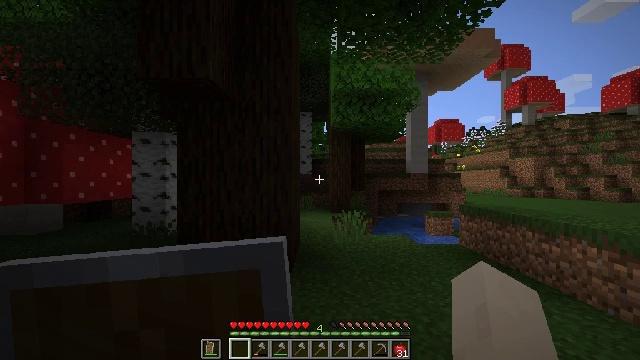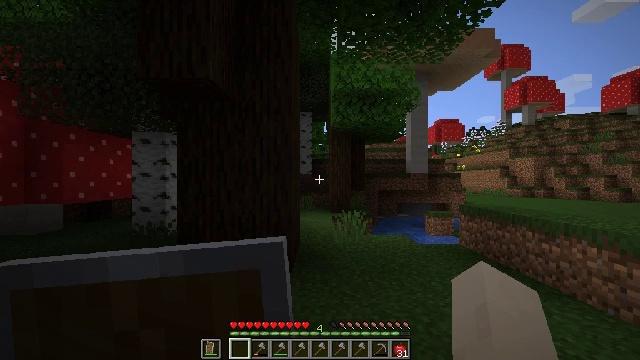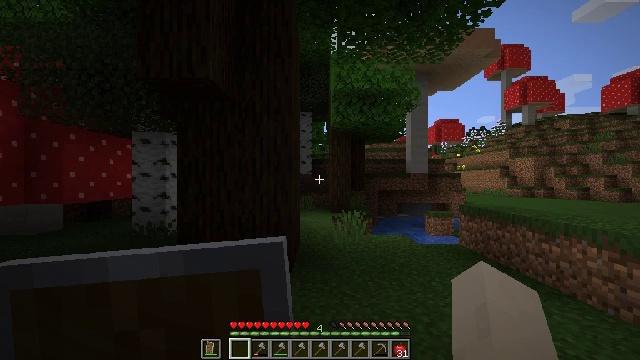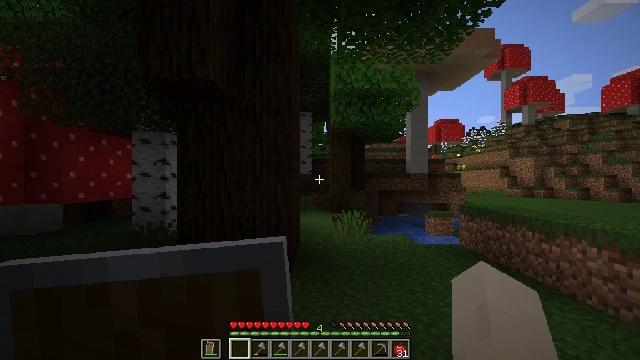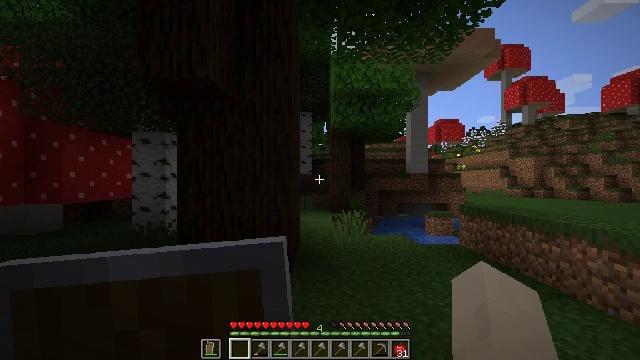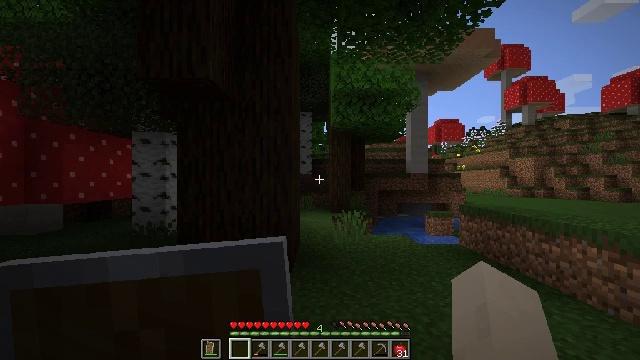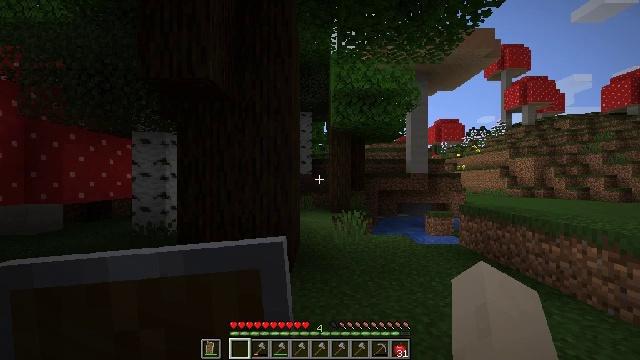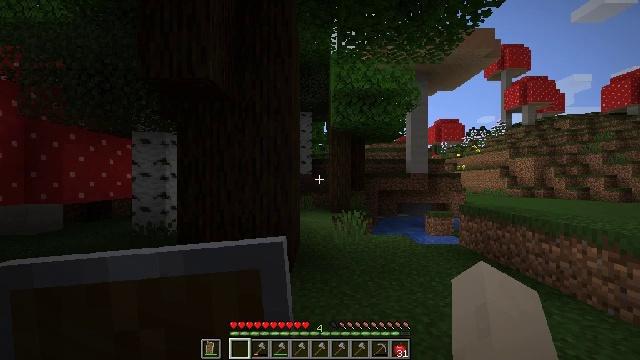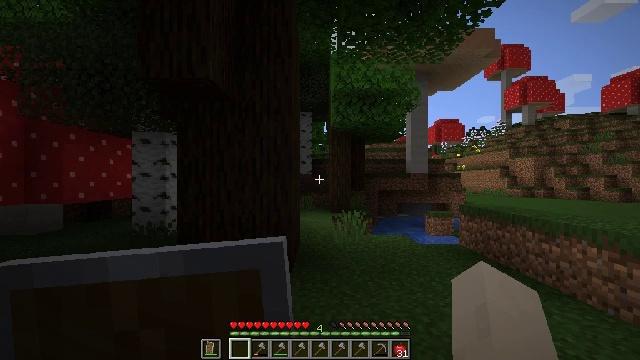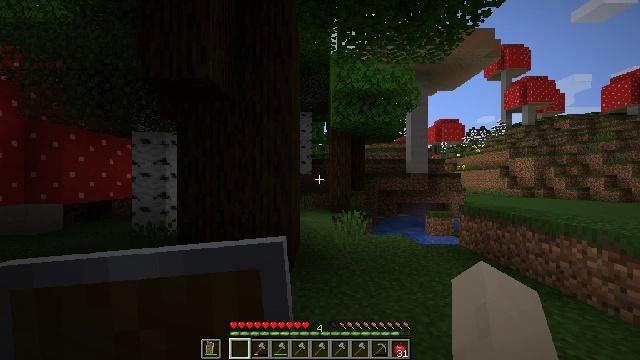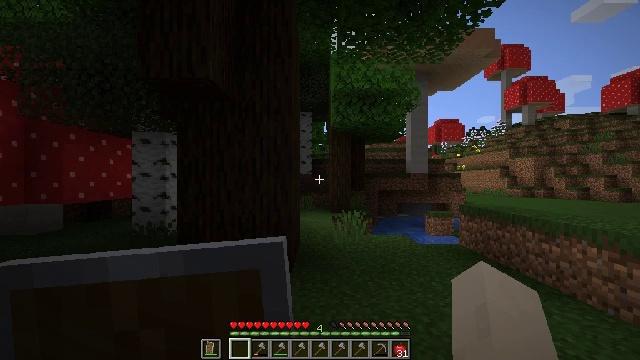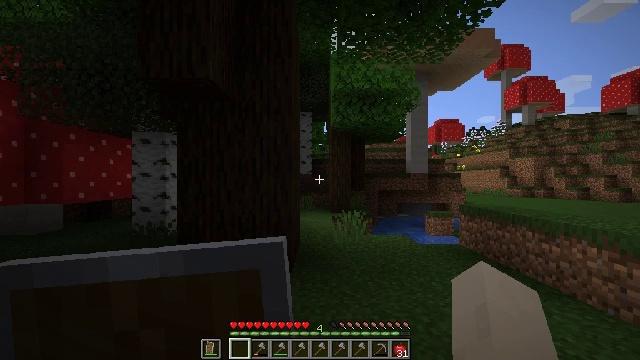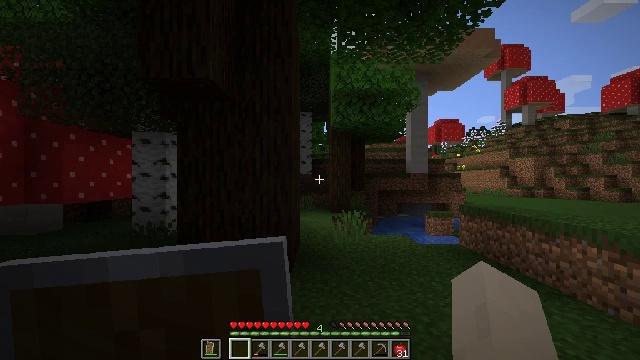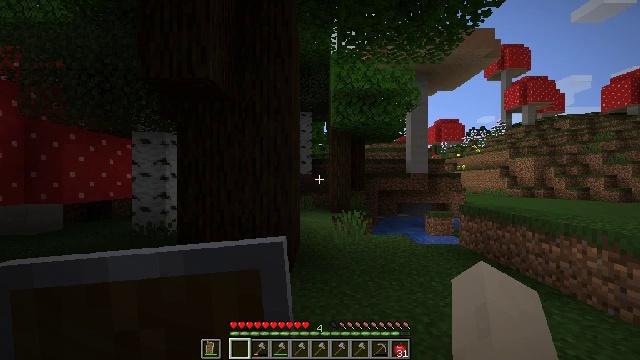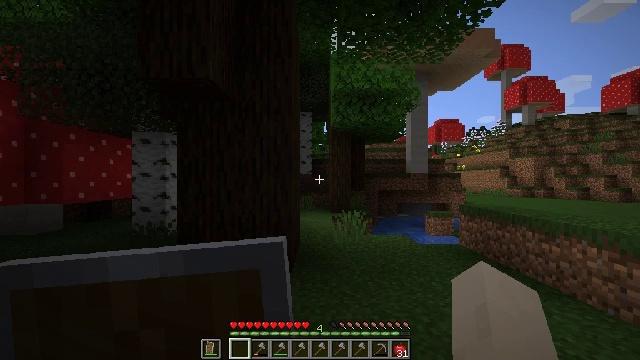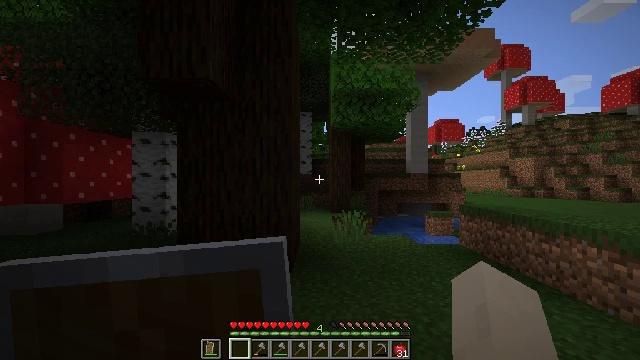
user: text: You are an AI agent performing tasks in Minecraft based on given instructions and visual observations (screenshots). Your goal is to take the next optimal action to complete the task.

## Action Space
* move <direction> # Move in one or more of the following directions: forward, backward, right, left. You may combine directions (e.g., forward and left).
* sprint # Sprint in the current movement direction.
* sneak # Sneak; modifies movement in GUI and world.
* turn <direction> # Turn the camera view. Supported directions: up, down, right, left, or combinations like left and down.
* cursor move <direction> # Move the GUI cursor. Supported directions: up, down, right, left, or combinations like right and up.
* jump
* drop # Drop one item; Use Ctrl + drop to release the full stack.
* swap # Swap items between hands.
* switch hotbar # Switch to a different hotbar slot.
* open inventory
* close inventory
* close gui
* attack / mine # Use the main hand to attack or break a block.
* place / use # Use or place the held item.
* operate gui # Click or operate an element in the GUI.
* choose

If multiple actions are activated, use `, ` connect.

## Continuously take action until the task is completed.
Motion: motion action
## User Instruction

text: Remove the white bed from its place.
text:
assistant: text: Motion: no_op
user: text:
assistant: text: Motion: no_op
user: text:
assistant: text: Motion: no_op
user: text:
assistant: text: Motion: no_op
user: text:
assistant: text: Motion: no_op
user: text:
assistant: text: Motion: no_op
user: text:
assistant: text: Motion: no_op
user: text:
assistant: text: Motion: no_op
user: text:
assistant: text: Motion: no_op
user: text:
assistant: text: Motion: no_op
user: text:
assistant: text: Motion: no_op
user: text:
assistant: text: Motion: no_op
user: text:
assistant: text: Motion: no_op
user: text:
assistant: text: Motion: no_op
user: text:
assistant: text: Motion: no_op
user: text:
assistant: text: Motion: no_op
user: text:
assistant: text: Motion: no_op
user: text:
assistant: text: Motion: no_op
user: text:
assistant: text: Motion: no_op
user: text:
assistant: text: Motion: no_op
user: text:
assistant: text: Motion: no_op
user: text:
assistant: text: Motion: no_op
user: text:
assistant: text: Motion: no_op
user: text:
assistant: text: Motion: no_op
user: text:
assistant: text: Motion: no_op
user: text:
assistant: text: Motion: no_op
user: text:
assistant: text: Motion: no_op
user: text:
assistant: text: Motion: no_op
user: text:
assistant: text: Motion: no_op
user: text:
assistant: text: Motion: no_op